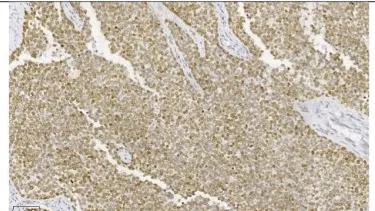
(D) Positive immunohistochemical staining for Syn (100x).
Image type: pathology (immunostaining)